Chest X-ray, AP view. Patient: 65 years old, sex M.
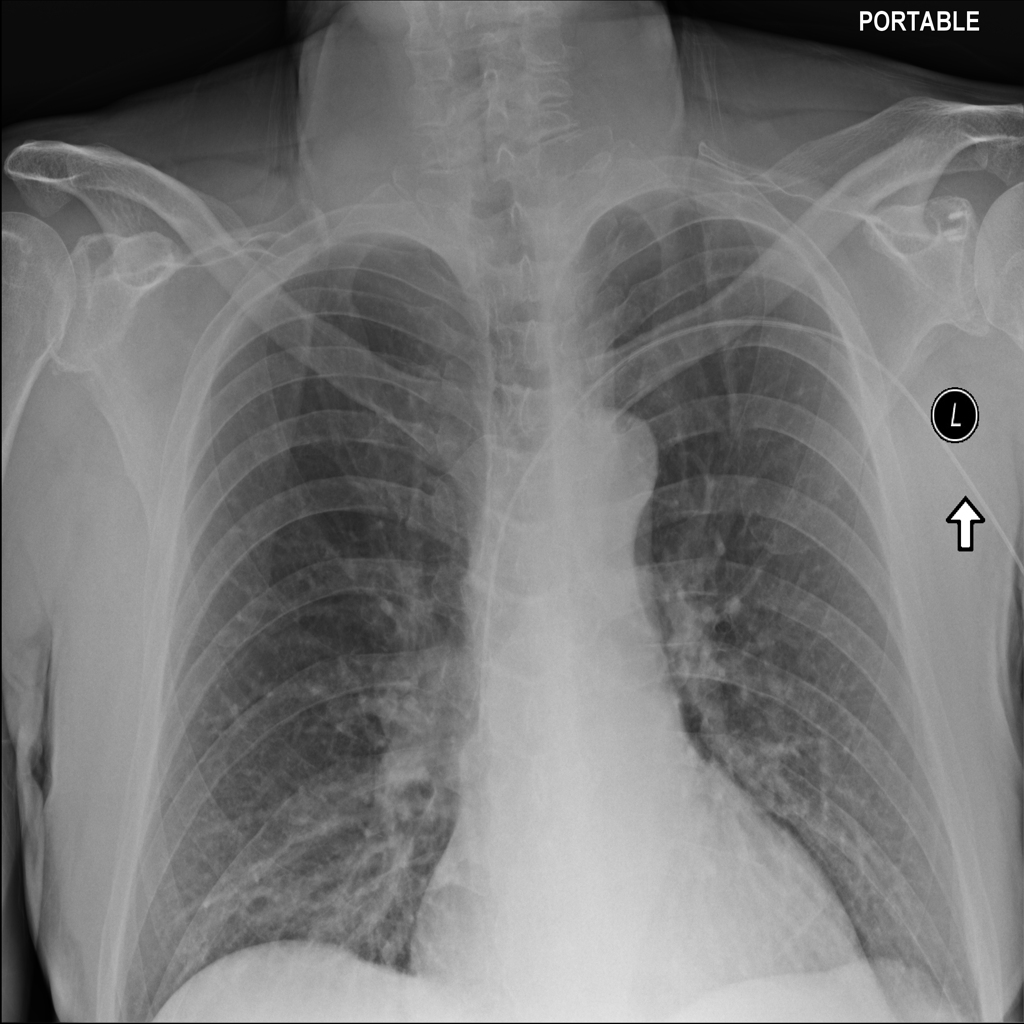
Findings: No Finding